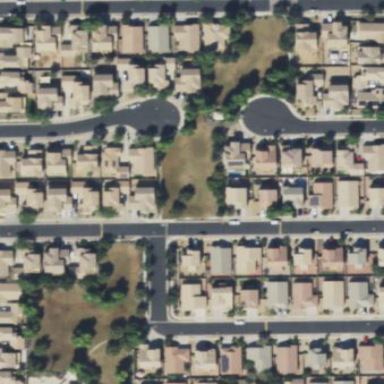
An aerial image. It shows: Gated residential area.